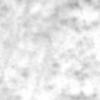
Label: no_change